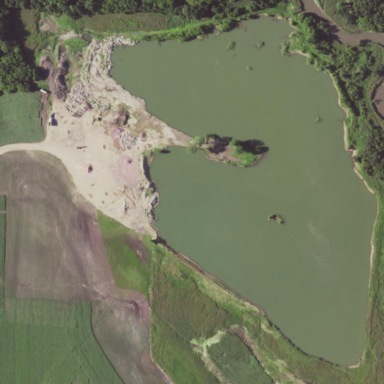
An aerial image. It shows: Quarry with gravel as the main resource.